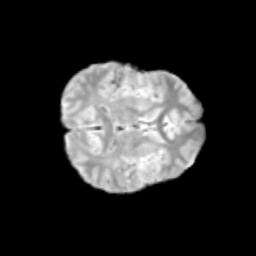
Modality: T2w
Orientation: axial
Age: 12
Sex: male
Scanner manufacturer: siemens
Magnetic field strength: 3 T
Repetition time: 3.8 s
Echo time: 0.07 s